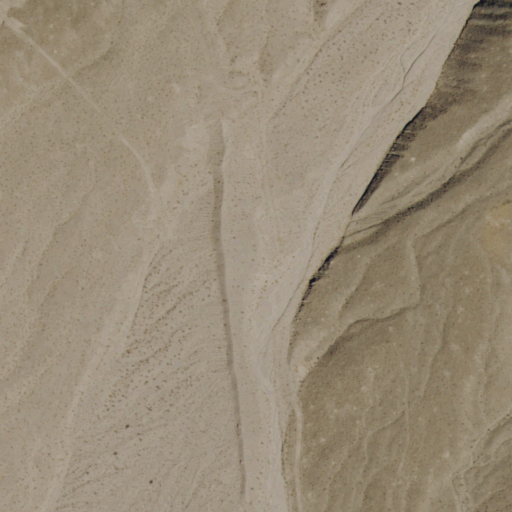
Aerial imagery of valley in Nevada named Sheeps Head Canyon containing only shrub